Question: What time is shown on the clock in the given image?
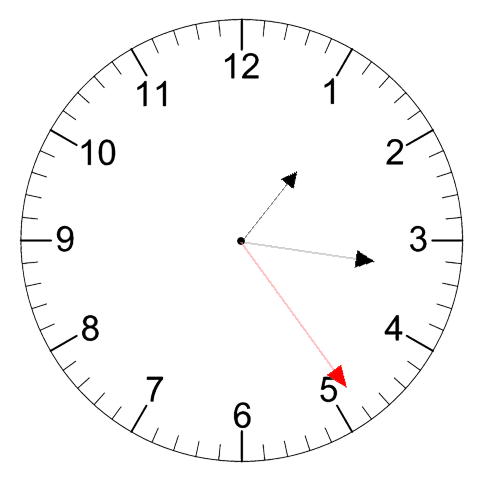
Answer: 01:16:24